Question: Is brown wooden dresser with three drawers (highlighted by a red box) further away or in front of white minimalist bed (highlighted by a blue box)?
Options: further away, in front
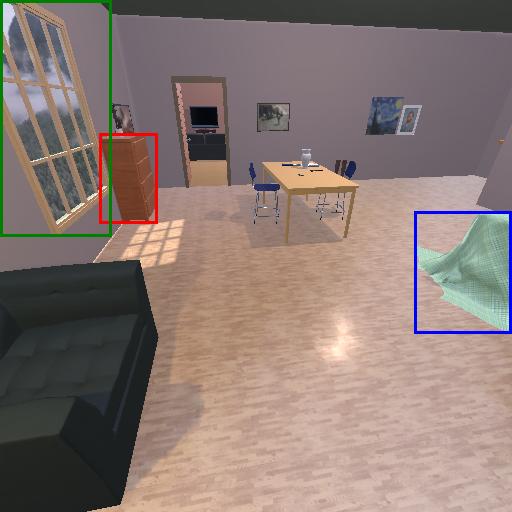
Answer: further away